Field crop: maize
Growth stage: 2
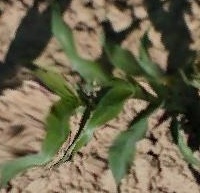
Species: maize